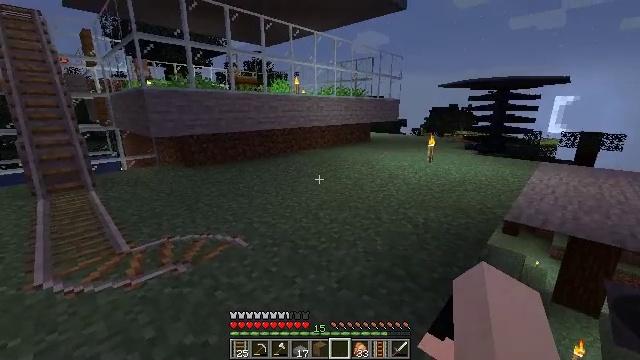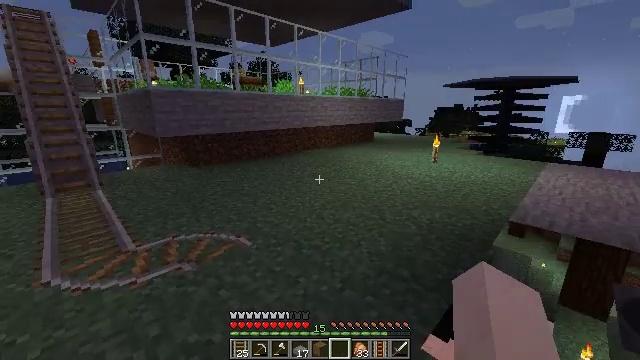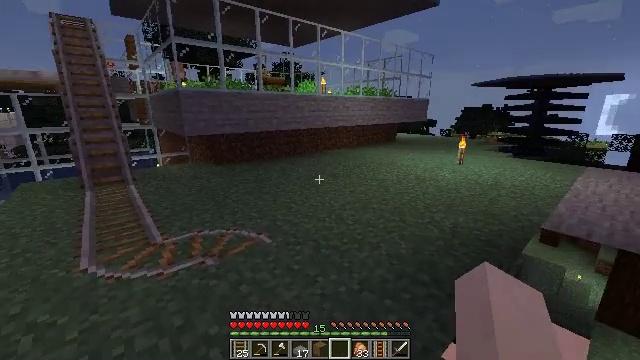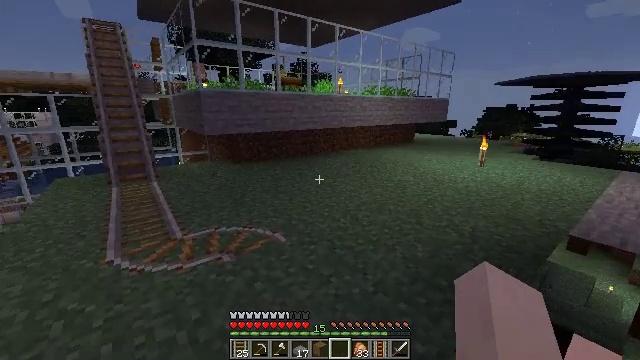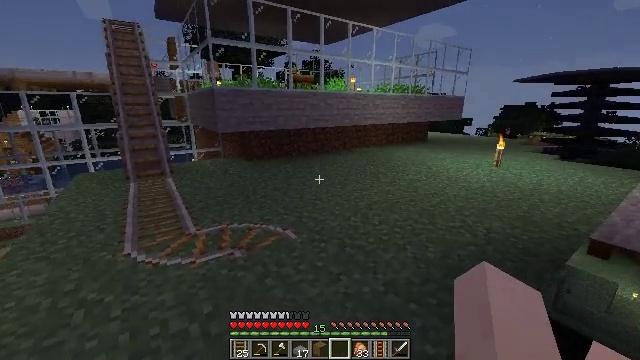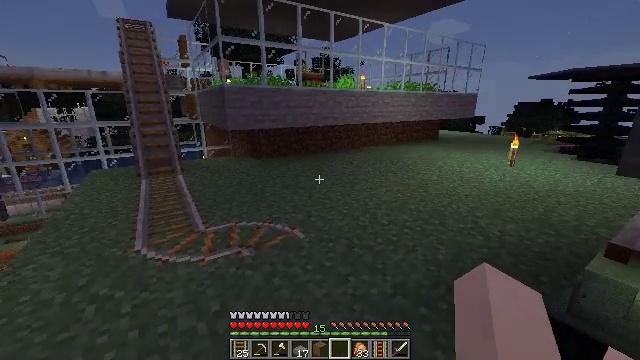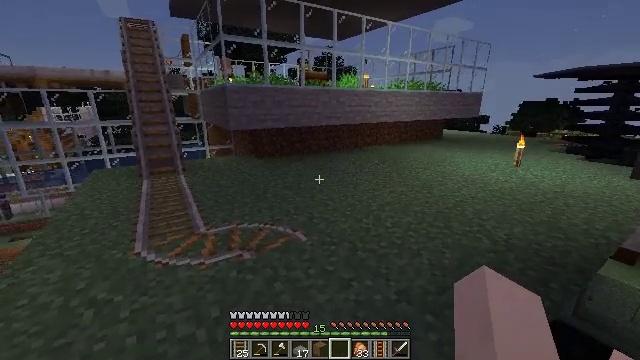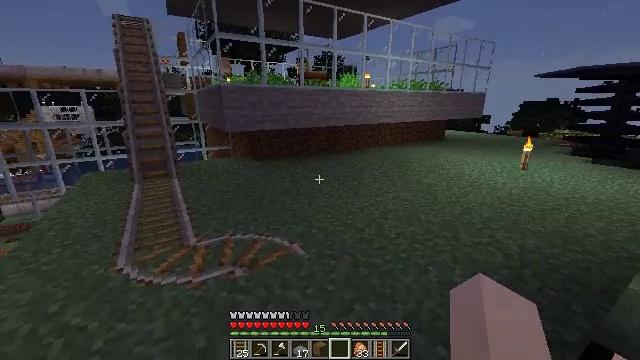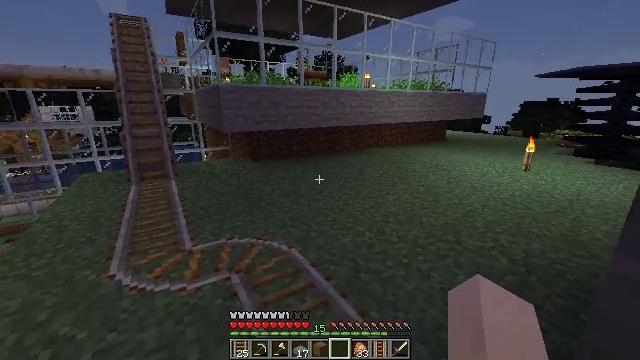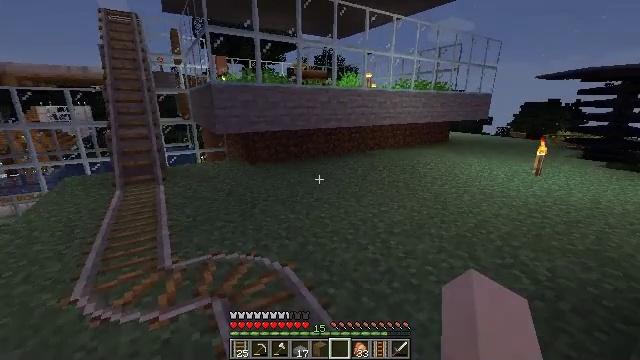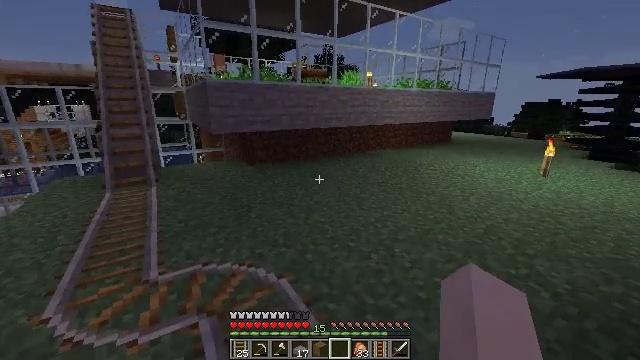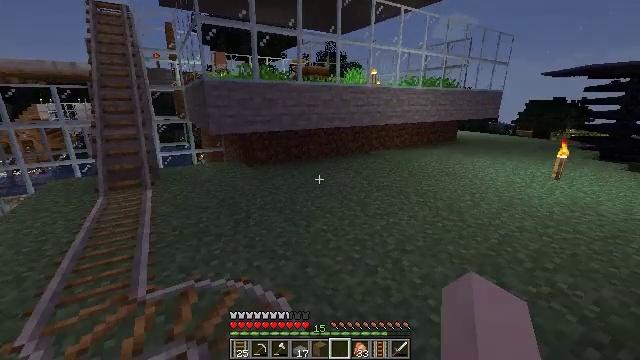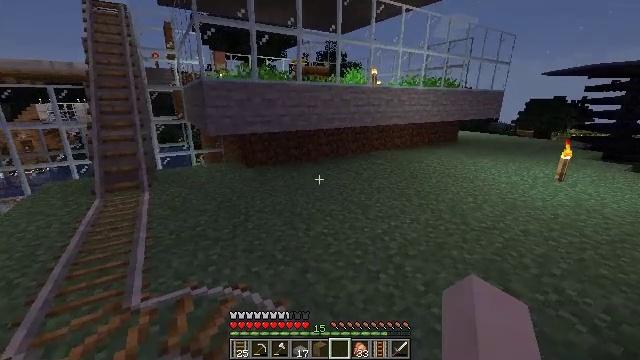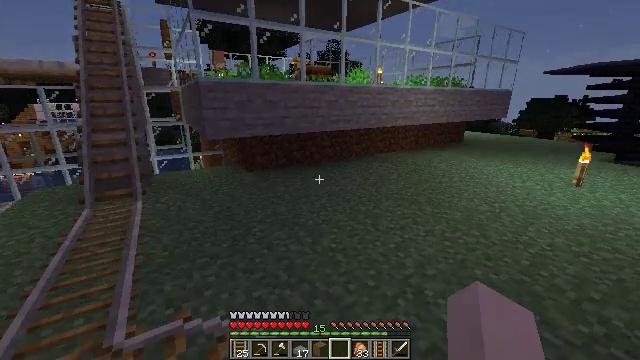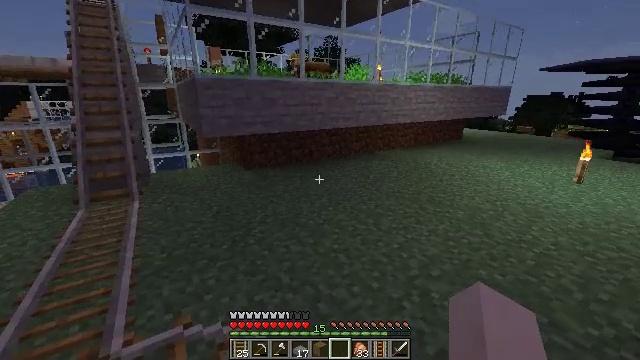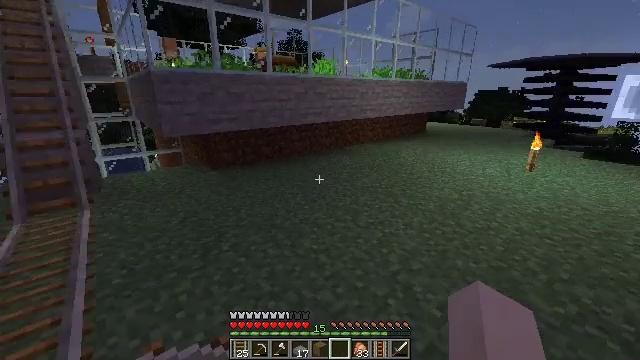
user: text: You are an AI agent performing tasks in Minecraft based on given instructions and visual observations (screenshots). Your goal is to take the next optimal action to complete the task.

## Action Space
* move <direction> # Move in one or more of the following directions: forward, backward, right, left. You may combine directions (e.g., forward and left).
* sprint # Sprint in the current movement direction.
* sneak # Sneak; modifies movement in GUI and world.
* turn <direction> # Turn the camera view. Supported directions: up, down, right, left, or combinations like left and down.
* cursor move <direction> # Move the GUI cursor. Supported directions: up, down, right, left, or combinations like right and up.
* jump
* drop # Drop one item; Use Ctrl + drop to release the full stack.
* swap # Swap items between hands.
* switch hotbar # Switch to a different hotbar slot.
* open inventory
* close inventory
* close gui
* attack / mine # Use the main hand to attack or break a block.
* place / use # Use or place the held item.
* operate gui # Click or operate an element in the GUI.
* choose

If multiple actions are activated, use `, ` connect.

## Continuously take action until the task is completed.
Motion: motion action
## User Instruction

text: Recycle the rail from an abandoned track.
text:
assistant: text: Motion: no_op
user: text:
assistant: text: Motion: turn left
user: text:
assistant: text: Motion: turn left
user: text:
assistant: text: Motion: turn left
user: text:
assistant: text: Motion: move forward, turn left
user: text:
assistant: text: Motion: move forward
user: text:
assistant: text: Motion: move forward
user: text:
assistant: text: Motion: move forward
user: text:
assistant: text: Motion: move forward
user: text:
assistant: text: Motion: move forward
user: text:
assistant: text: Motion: move forward
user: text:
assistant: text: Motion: move forward
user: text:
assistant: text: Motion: move forward and move left
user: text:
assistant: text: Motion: move forward and move left
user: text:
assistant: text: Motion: move forward and move left, turn right and down
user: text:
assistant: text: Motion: move forward and move left, turn right and down
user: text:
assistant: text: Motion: move left, turn right and down
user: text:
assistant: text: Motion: move left, turn right
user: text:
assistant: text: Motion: move left, turn right
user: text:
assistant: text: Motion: turn right
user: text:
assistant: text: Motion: turn right and up
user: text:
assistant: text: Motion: turn right and up
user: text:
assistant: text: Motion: move back, turn up
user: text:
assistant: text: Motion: move back
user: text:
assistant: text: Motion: move back
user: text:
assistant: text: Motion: move back
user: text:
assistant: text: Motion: no_op
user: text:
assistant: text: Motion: no_op
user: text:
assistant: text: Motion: no_op
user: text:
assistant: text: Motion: no_op